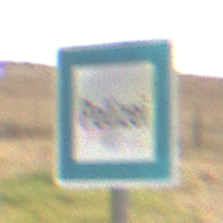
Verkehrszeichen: Polizei
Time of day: MorningAfternoon
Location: Outdoor (Nature)
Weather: Overcast
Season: NotSpecified
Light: Natural